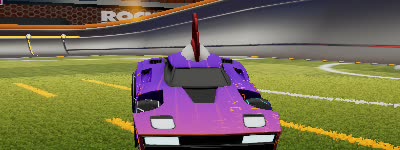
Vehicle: breakout